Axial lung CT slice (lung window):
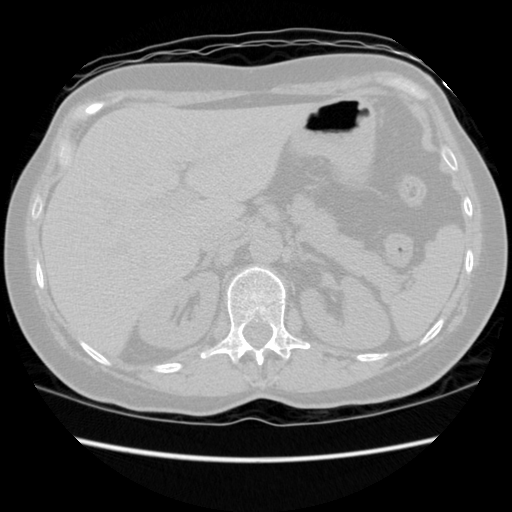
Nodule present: no